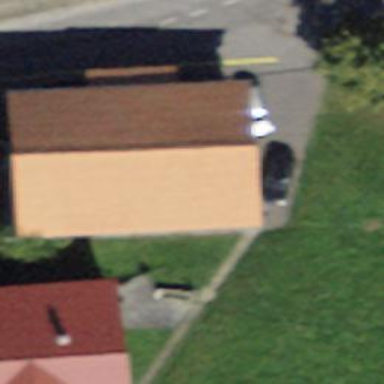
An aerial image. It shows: Barn.